Milling tool wear sample.
Tool blade image: 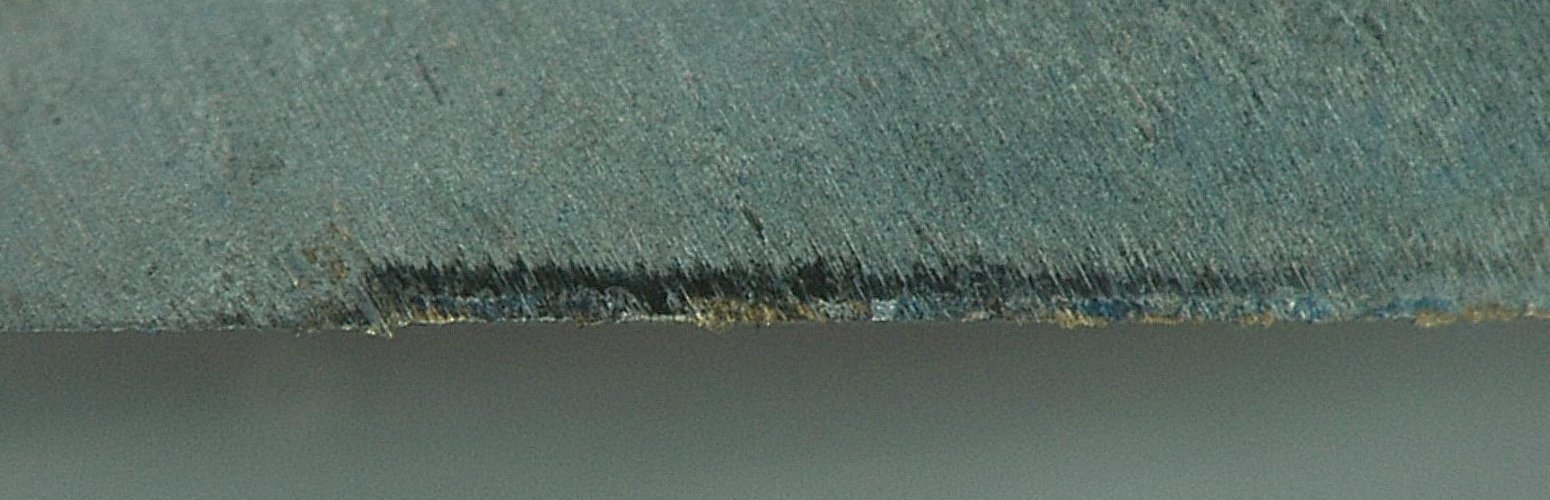
Chip image: 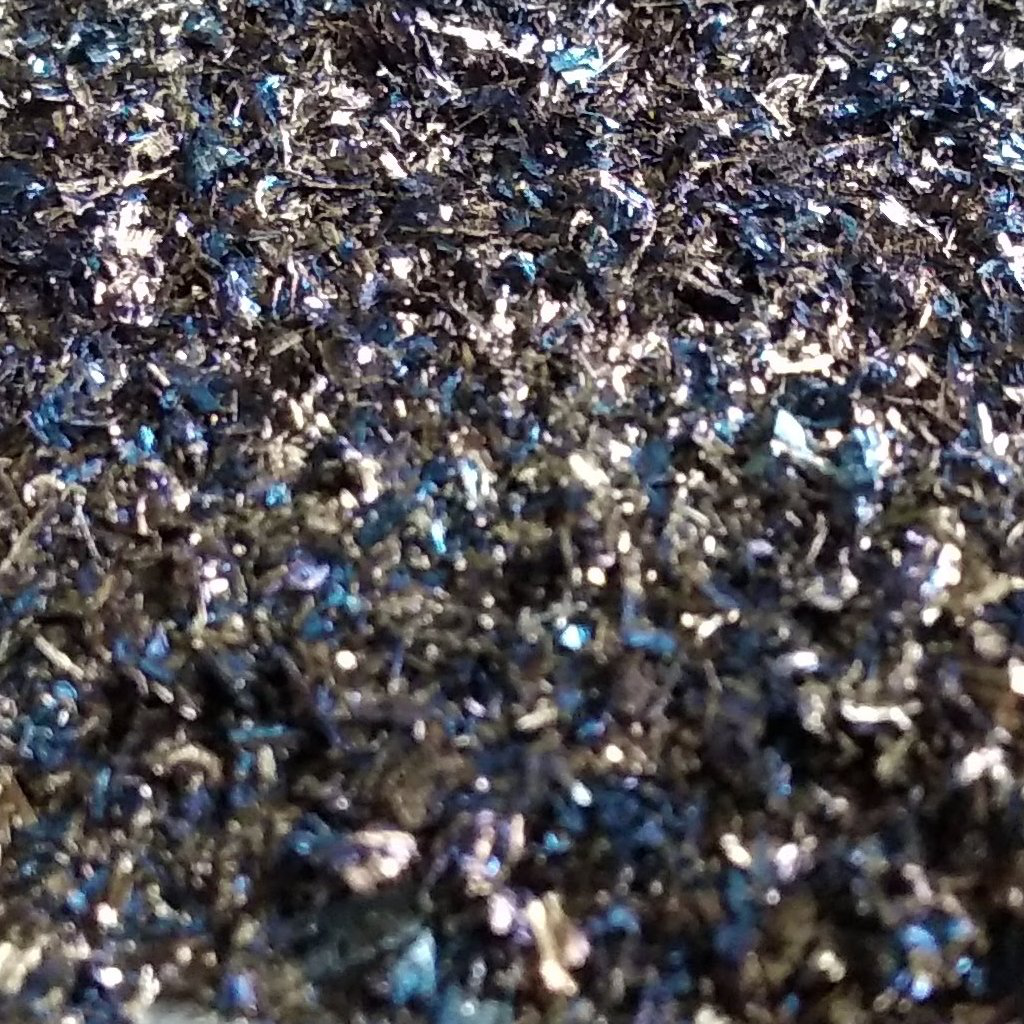
Workpiece image: 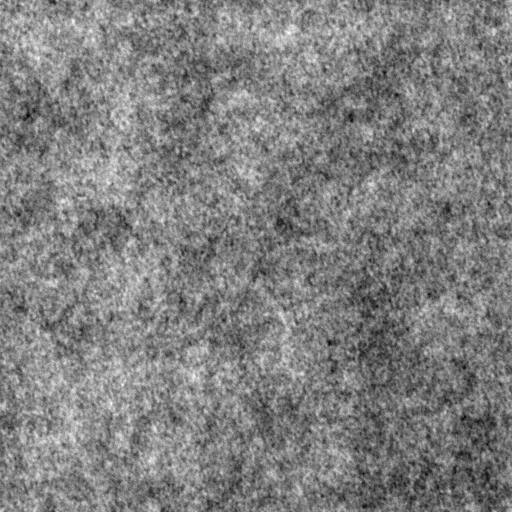
Tool wear state: dulled
Gaps: 14.72
Flank wear: 150.49
Overhang: 16.41
Force-signal Mel-spectrograms (X, Y, Z axes): 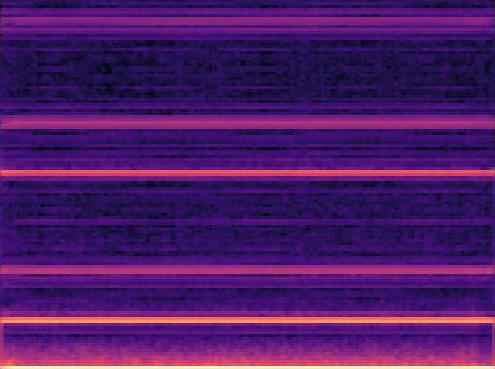 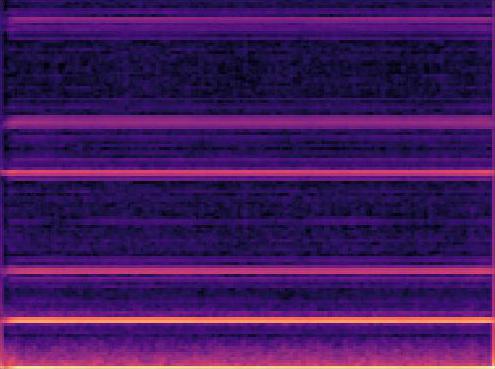 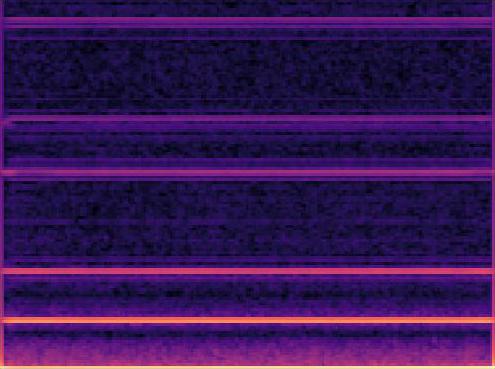
Force-signal scalograms (X, Y, Z axes): 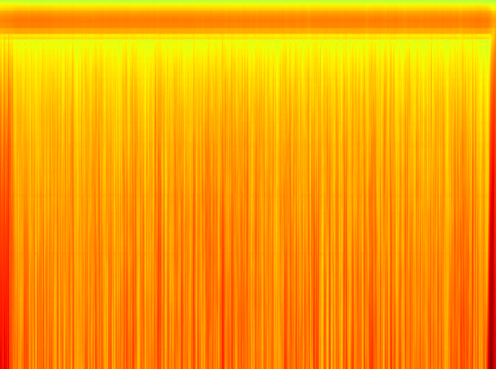 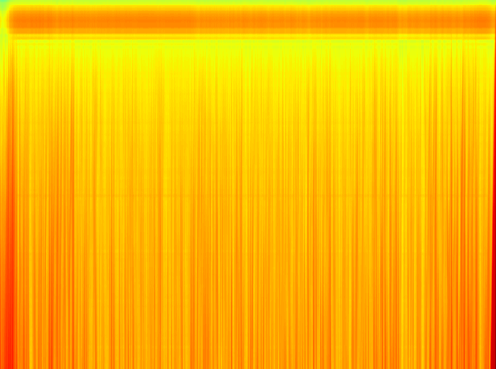 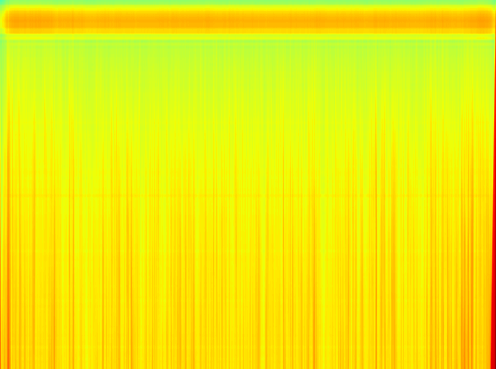
Force phase: accelerated_severe_wear